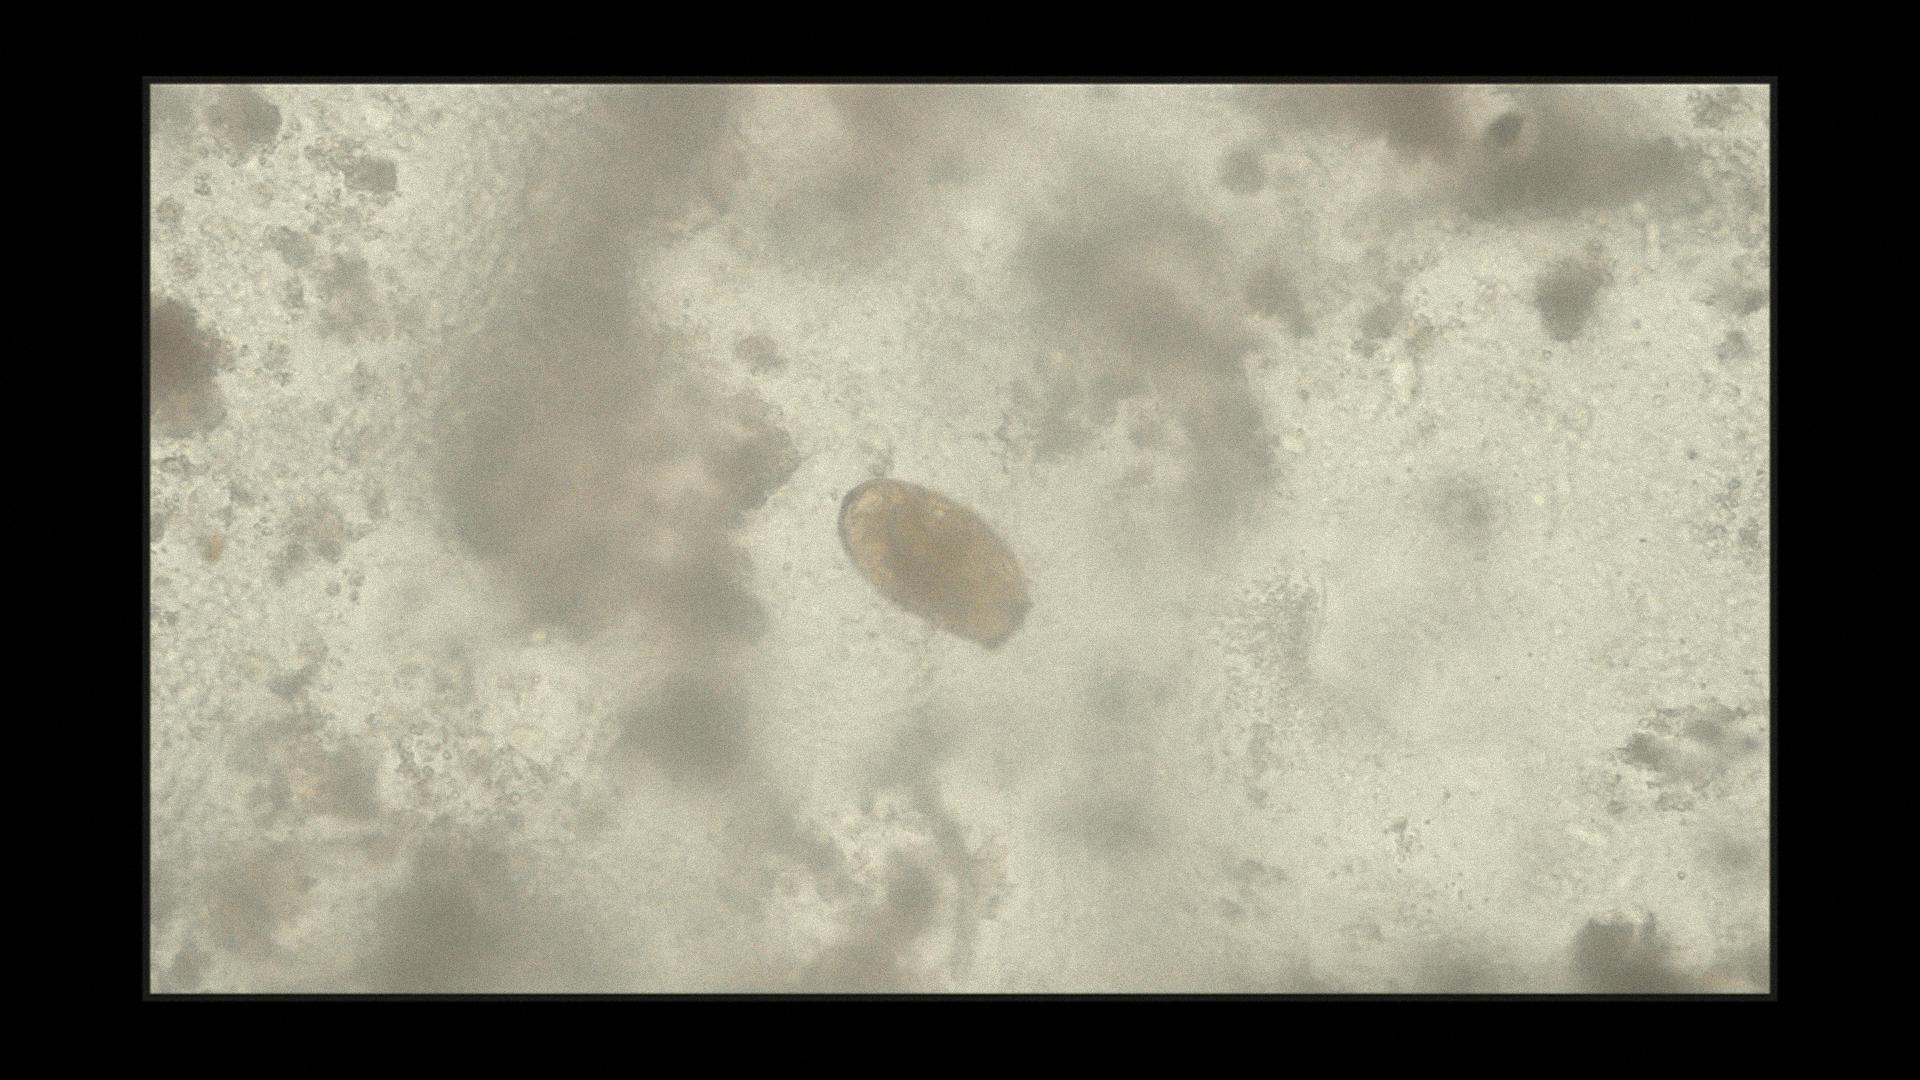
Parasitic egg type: Paragonimus spp